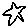
Label: star